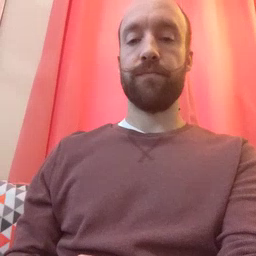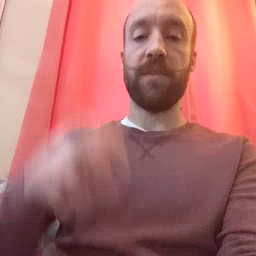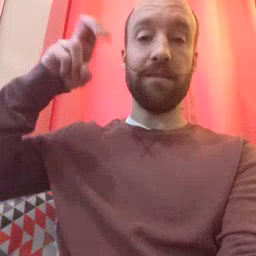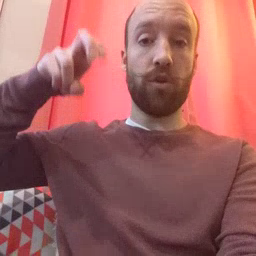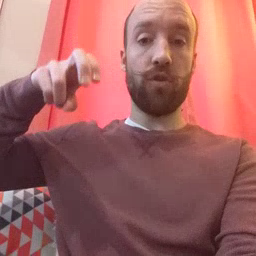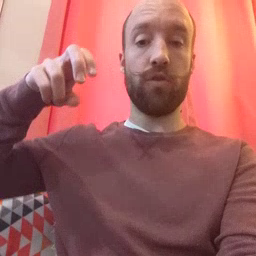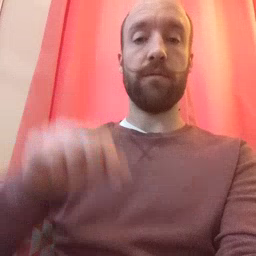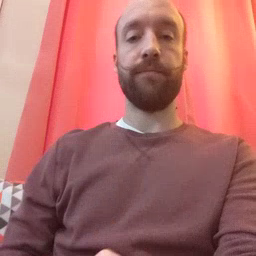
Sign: chair